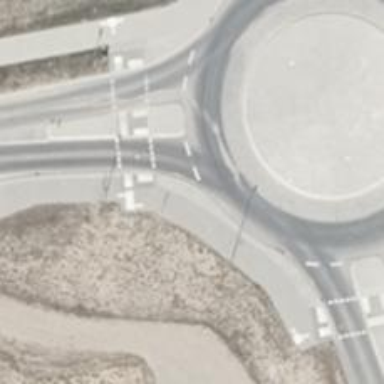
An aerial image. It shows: Path with crossing island. It includes crossing for cyclists.